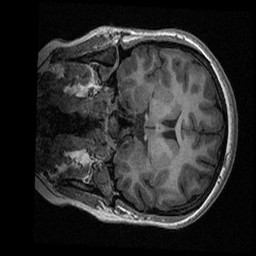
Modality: T1w
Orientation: coronal
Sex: female
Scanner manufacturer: ge
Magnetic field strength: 3 T
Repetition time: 0.0064 s
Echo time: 0.00281 s